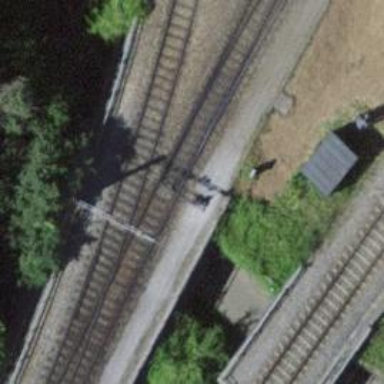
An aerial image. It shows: Railway switch.